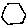
Label: hexagon